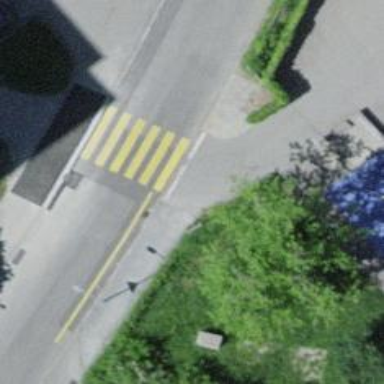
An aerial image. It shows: Uncontrolled crossing on the road.